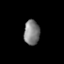
Tissue: prostate
Cell type: T cells
Senescence score: 0.7157
Nuclear area (px): 379
Mean DAPI intensity: 128.939